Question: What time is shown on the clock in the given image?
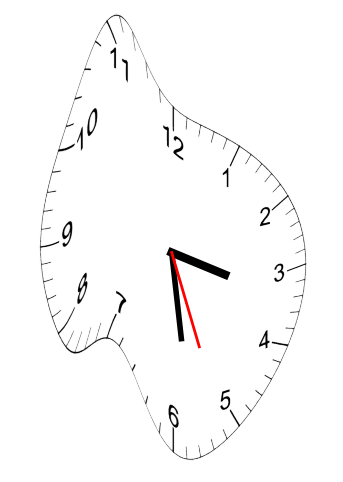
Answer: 03:28:26